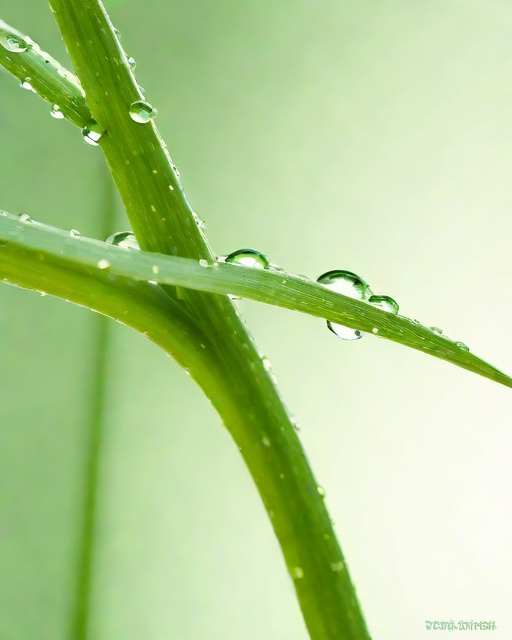
Category: Spring